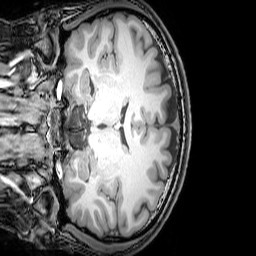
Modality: T1w
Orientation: coronal
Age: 24
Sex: male
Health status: healthy
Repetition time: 0.081 s
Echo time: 0.037 s